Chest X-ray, PA view. Patient: 56 years old, sex M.
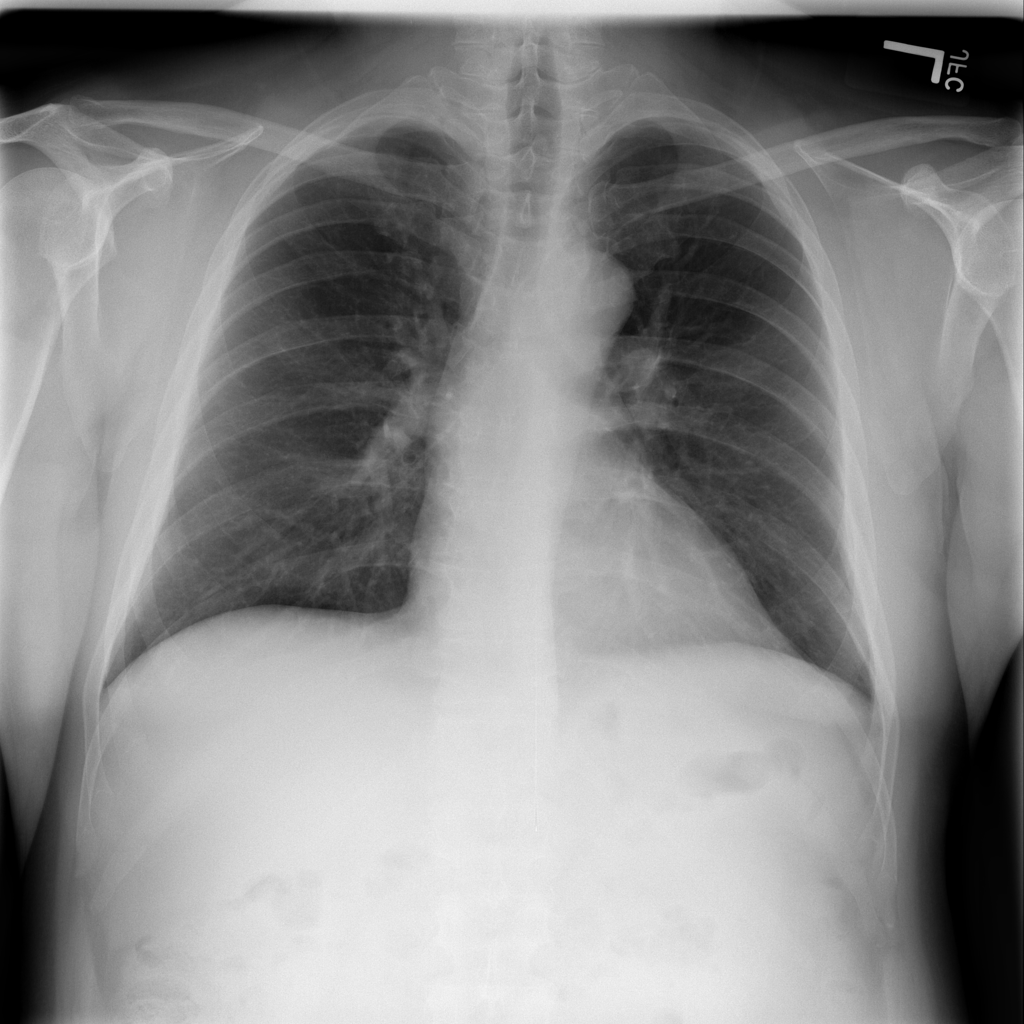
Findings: No Finding